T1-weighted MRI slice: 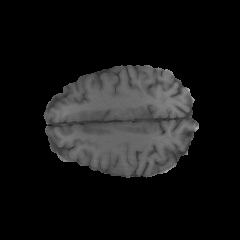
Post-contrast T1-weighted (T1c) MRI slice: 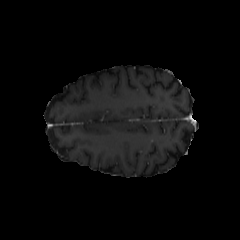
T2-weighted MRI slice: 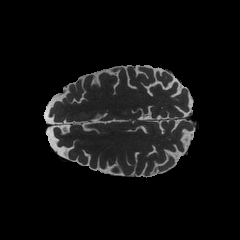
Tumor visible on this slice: no